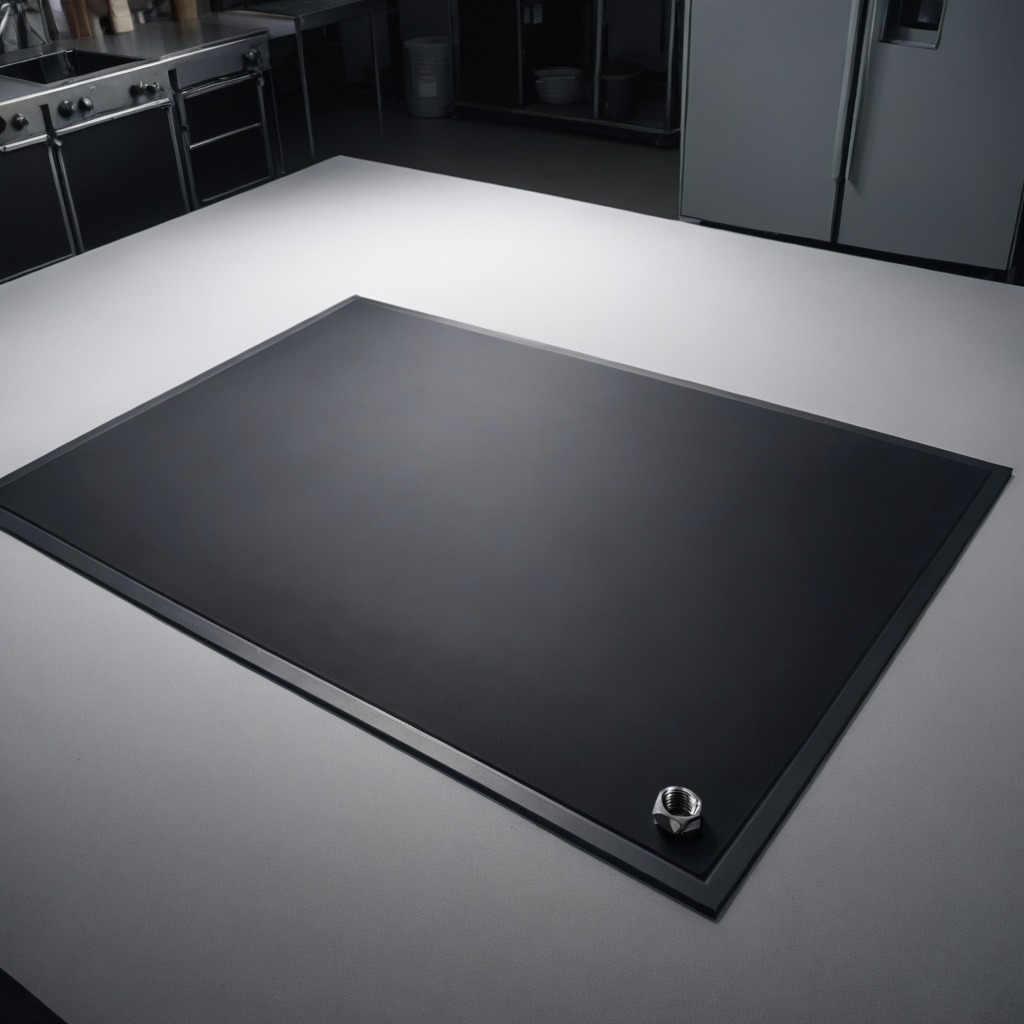
A metal nut is lying on the clean granite tabletop beneath the black rubber mat inside a workshop under bright overhead lighting crisp shadows high clarity worn but beneath the mat